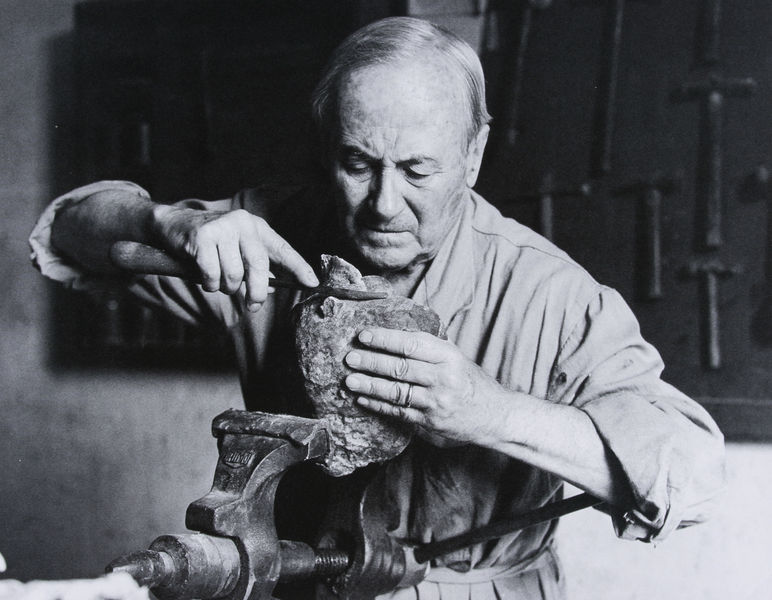
Titel: Joan Miró bei der Arbeit
Künstler: Francesc Català-Roca
Standort: viele Standorte
Institution: viele Standorte
Schlagwörter: hand, kopf, mann, weiß, grau, hintergrund, schwarz, alt, gesicht, messer, stein, hände, ton, ring, foto, fotografie, schnitt, künstler, kunst, handwerk, handwerker, werkstatt, bearbeiten, hammer, schneiden, bildhauer, zange, werkzeuge, moore, feile, schraubstock, hämmer, einklemmen, einspannen